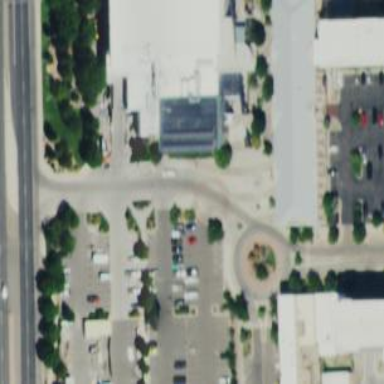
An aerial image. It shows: Parking space is available.